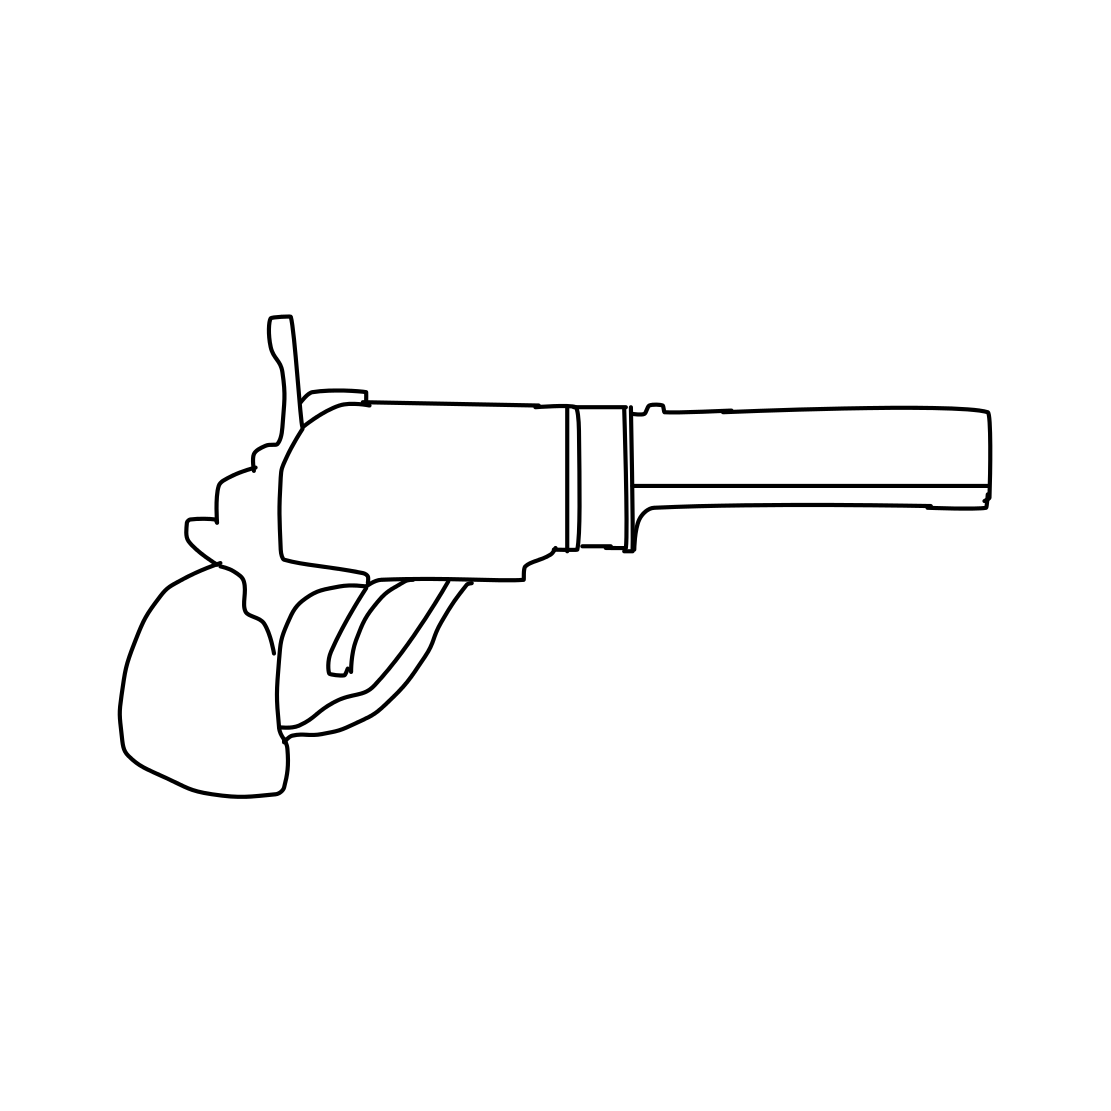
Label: revolver